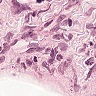
Metastatic tissue present: no